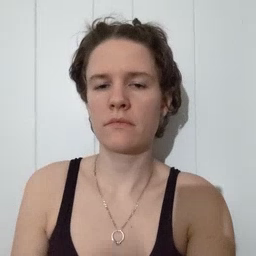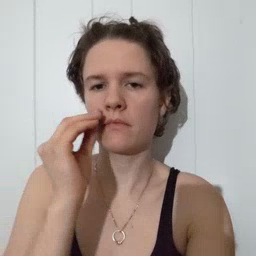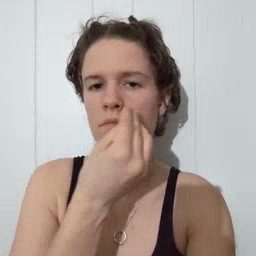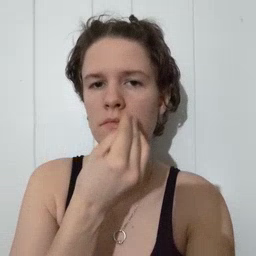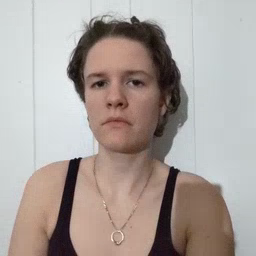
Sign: flower